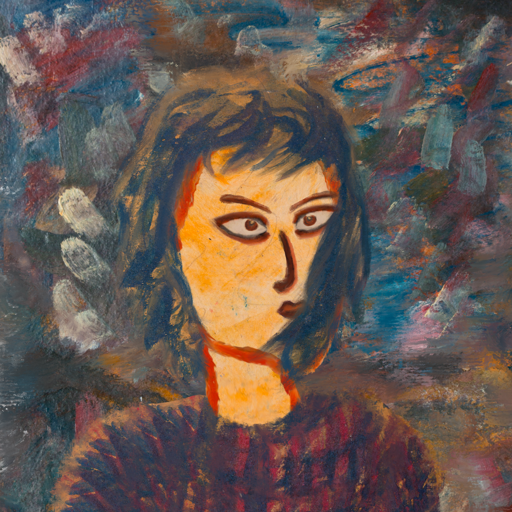
Background: Boggyland, Head And Neck Side: Experience, Face Side: Roy_Bahadur, Bust: In_The_Sun, Hair Side: In_The_Sun, Head Accessory: Blank, Second Necklace: Blank, Necklace: Blank, Baby: Blank